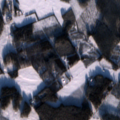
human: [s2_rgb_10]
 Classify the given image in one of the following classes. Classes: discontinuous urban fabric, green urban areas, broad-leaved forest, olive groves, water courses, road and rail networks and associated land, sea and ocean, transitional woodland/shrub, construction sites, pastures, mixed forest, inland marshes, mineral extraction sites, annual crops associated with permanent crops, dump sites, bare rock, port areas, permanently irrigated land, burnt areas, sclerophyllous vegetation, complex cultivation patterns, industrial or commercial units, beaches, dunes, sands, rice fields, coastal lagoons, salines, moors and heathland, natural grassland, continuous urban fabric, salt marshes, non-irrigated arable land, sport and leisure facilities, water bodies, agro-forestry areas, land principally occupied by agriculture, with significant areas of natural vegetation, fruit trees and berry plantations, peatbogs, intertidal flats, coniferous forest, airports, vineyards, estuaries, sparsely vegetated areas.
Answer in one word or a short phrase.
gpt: non-irrigated arable land, coniferous forest, transitional woodland/shrub